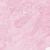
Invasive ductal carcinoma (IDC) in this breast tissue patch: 0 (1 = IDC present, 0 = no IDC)